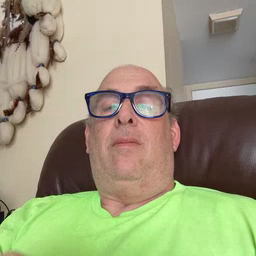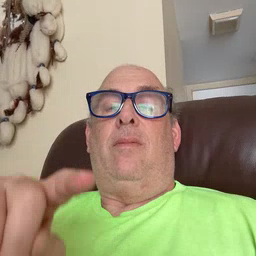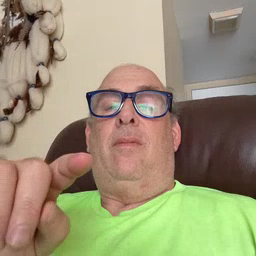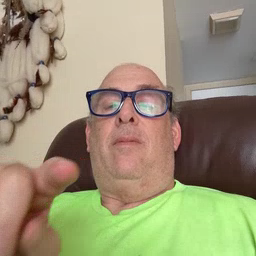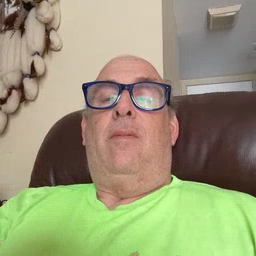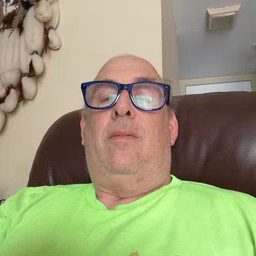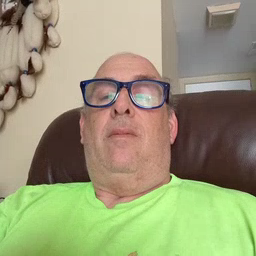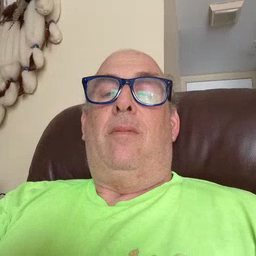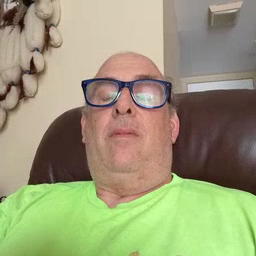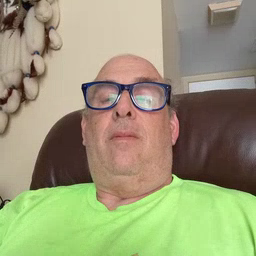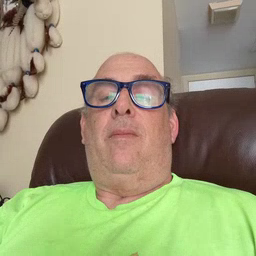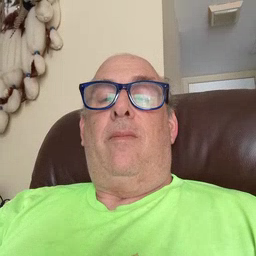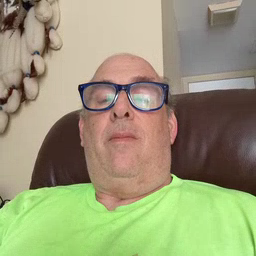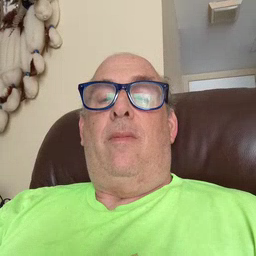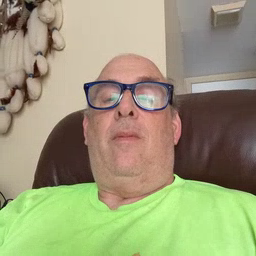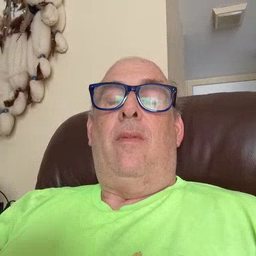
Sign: cloud